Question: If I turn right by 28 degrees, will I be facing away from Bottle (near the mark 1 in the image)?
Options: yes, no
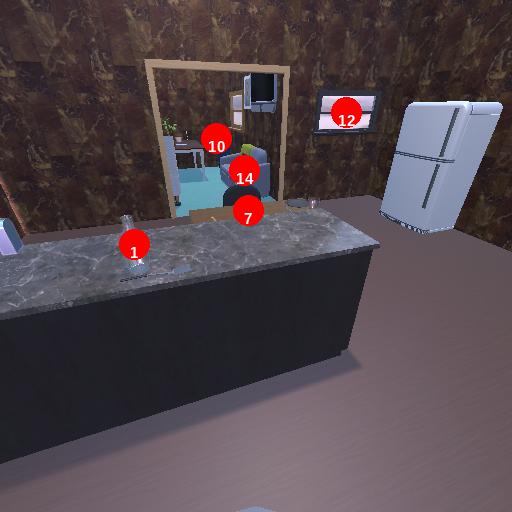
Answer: yes